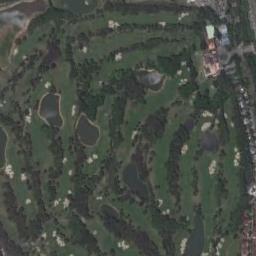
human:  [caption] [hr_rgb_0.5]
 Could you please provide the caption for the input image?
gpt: Many trees are near the golf course .

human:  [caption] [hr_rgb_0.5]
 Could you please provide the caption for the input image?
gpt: Several winding paths lead to different sand bunkers .

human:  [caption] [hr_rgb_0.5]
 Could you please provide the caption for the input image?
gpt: The golf course has some lakes, Fairways, Barrier trees and sandpits and some houses are also in the golf course .

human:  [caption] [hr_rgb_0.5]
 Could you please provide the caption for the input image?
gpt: On the large turf of the golf course On the large green turf of the golf course there are several bunkers and lakes and several paths and many trees and buildings .

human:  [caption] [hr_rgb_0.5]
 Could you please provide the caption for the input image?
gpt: There are many green trees and some lakes on the golf course .